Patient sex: F
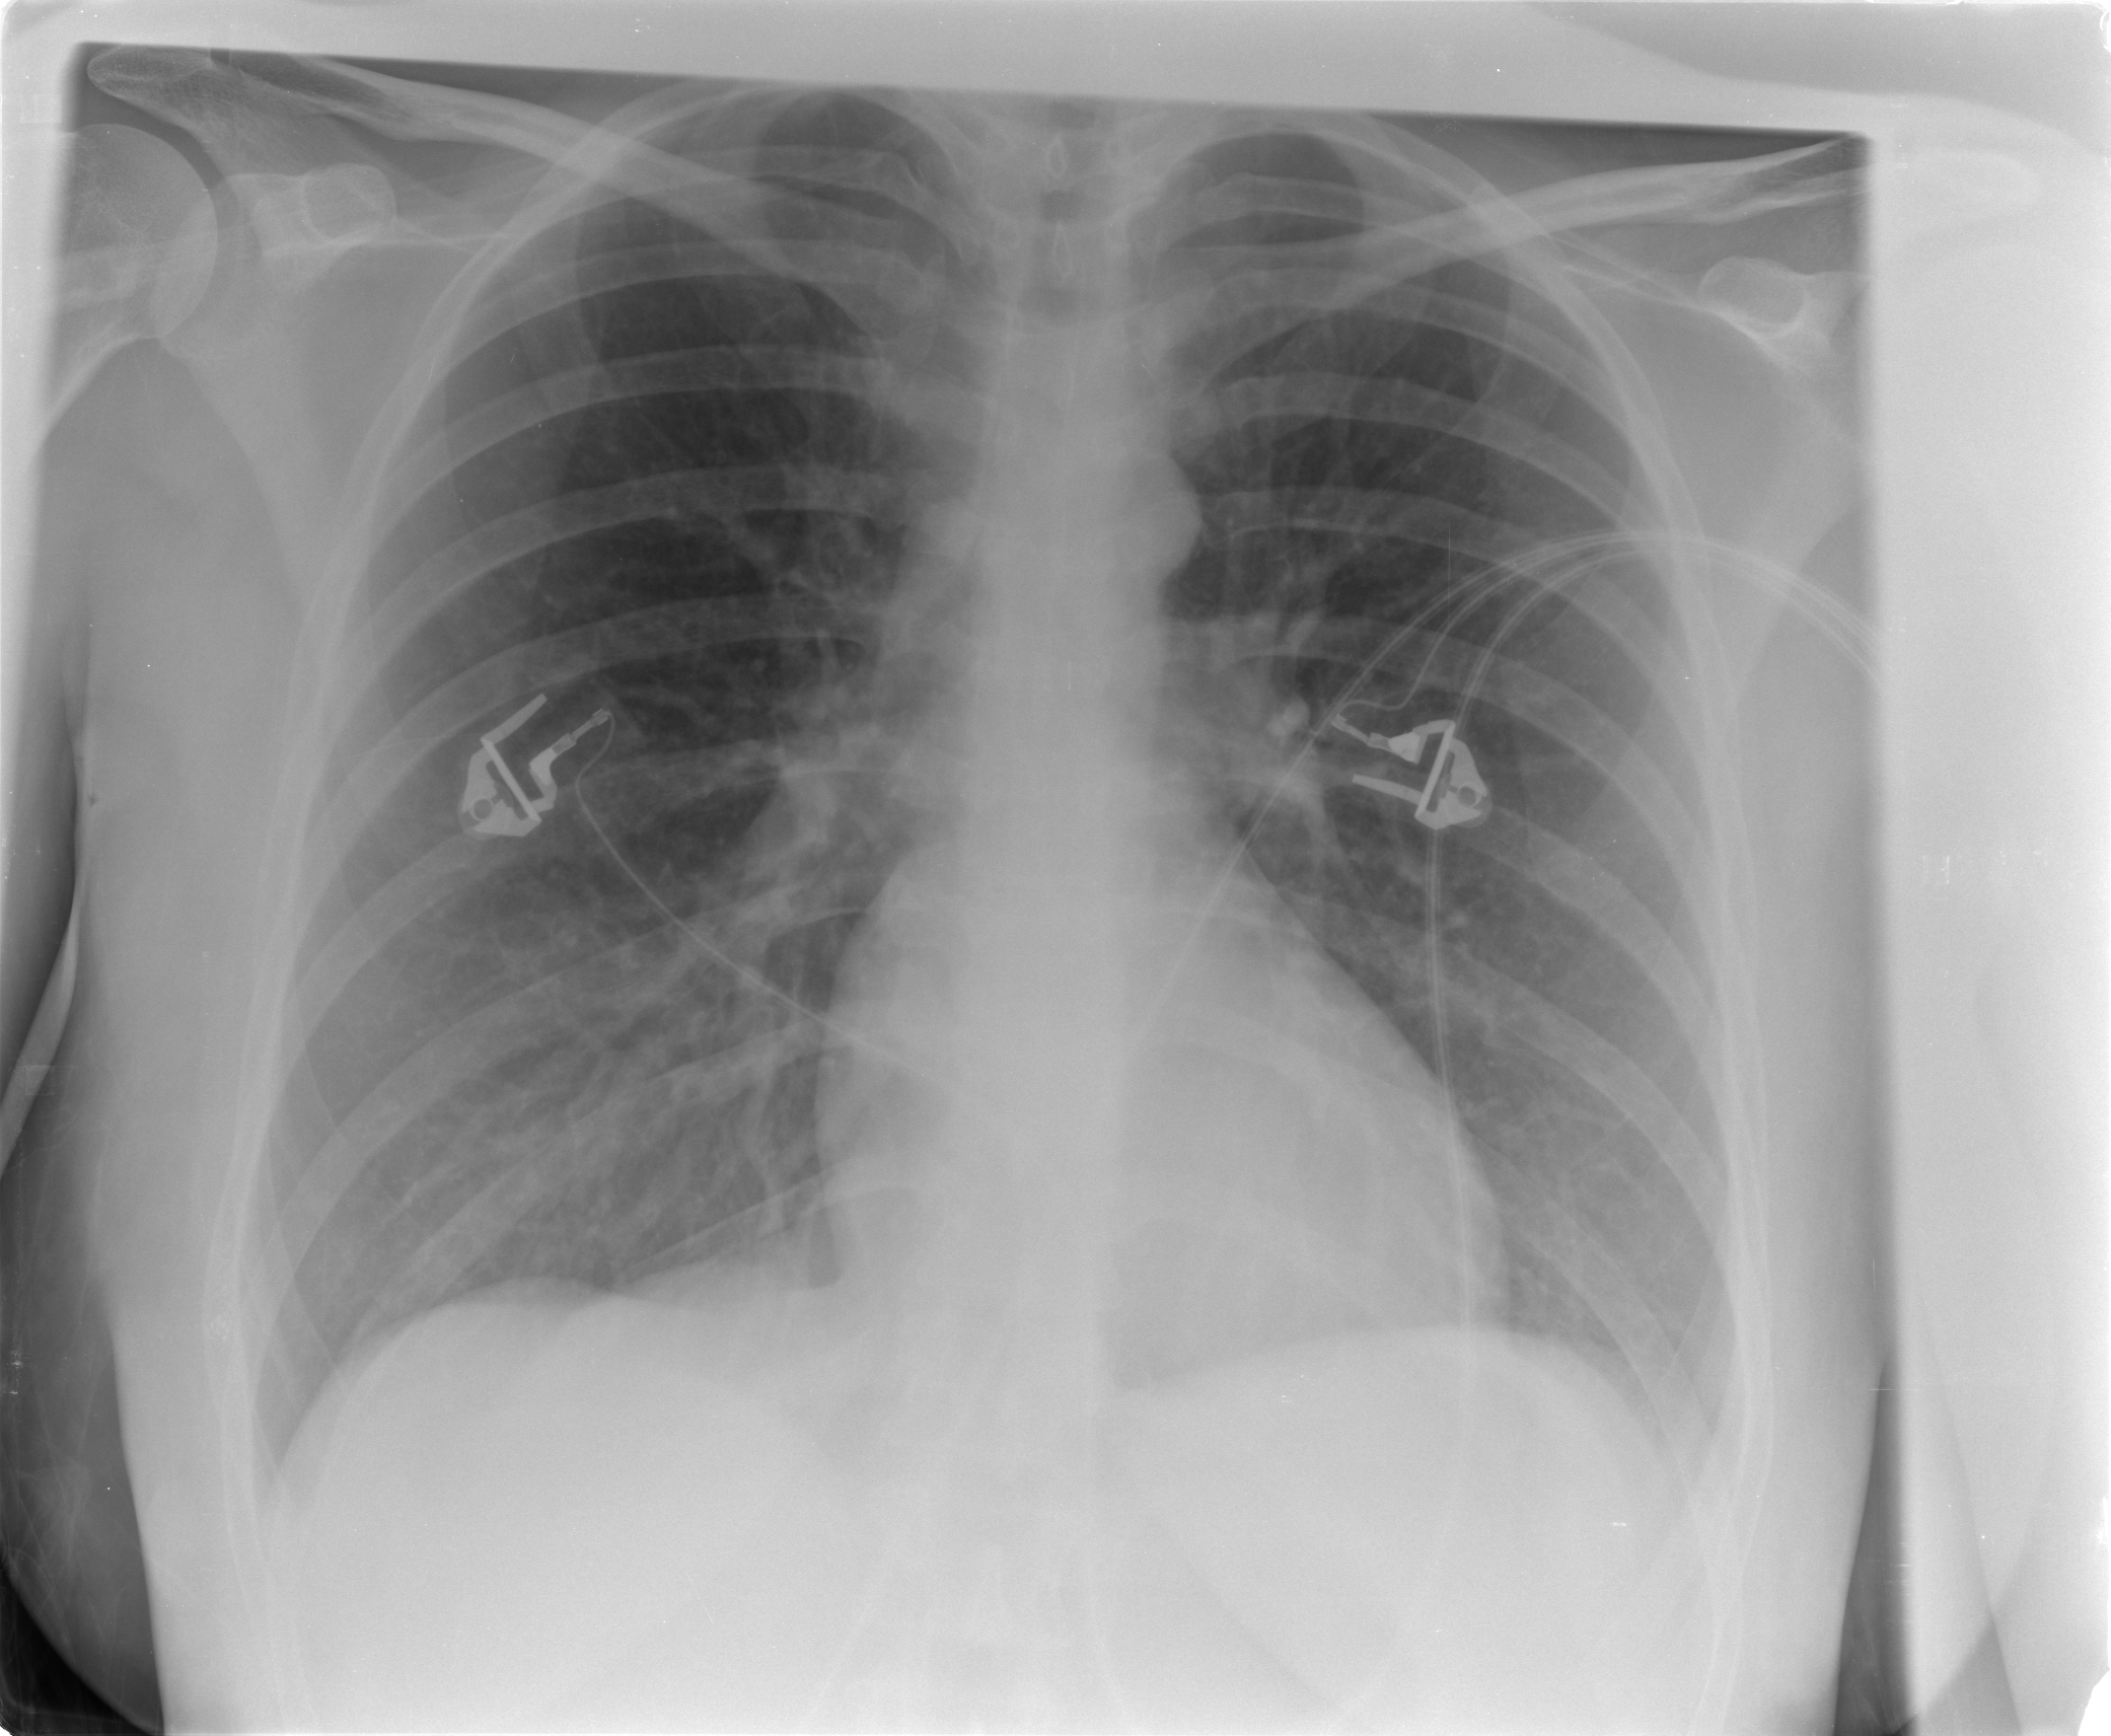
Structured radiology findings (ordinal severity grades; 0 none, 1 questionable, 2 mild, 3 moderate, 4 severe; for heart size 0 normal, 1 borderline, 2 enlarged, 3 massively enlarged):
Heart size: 0
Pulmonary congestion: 0
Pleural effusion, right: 0
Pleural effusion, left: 1
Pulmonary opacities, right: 0
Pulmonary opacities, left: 0
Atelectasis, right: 2
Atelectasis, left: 2